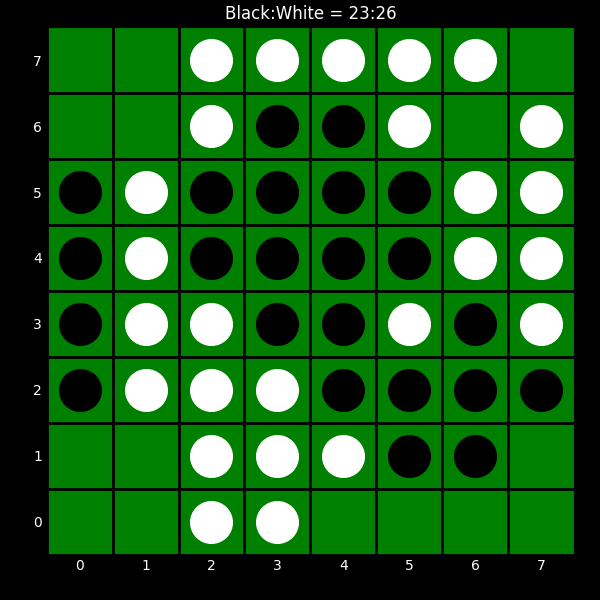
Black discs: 23
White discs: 26